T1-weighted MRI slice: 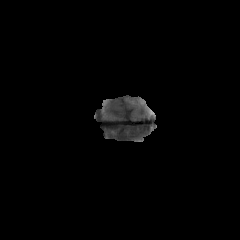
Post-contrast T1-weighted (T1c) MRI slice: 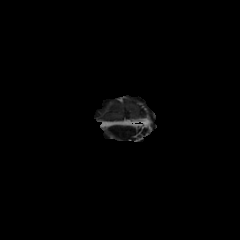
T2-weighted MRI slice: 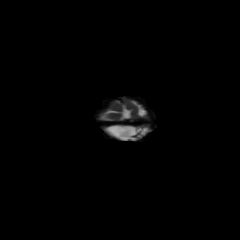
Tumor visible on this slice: no